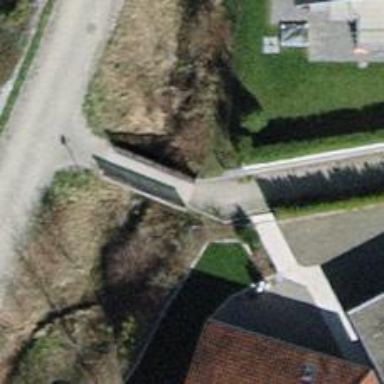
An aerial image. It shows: Footway bridge with concrete surface.